Question: I'm struggling with an odd one. I see the Layered Navigation headers Category, Price, etc... But no clickable sub options, even though I can see products that fall into each right in front of me.
I have a category called Projectors with two sub categories called Red and Blue. Projectors is an anchor and has no products of its own. Red and Blue have products assigned to them and both categories appear in the drop down navigation at the top.
When navigating to Projectors, you see all of the sub products and the layered navigation headers, but no sub categories or price brackets. What am I doing wrong?

Rich
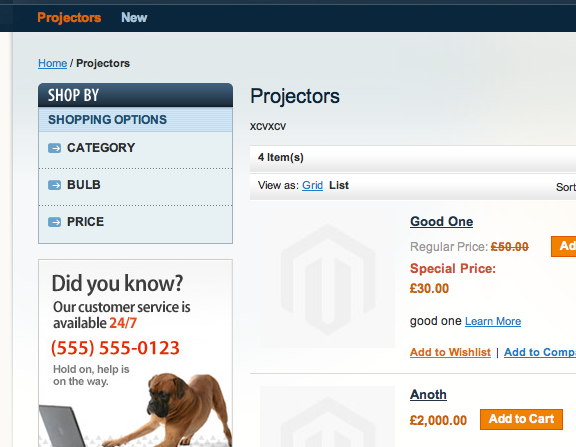
Answer: A Dropbox conflict had emptied a number of key template files, including 'template/catalog/layer/filter.phtml' as @Ivan Chepurnyi suggested. Serves me right for not using proper source control on this project.